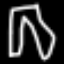
Label: pants